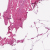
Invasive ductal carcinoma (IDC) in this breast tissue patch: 0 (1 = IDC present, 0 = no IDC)